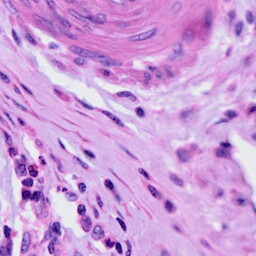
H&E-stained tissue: Cervix